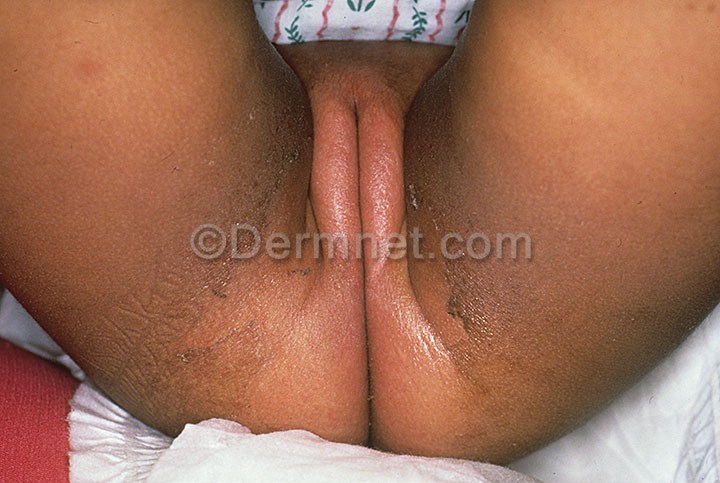
Disease: Exanthems and Drug Eruptions